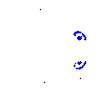
Particle: pion